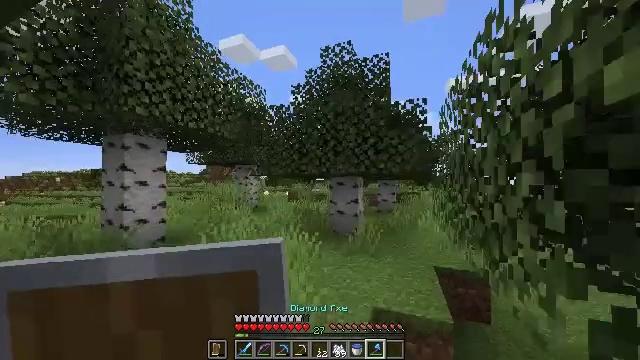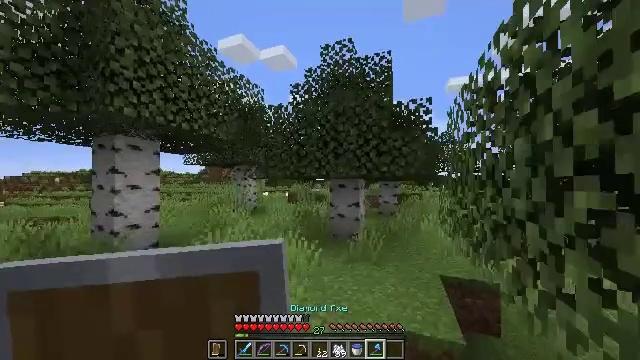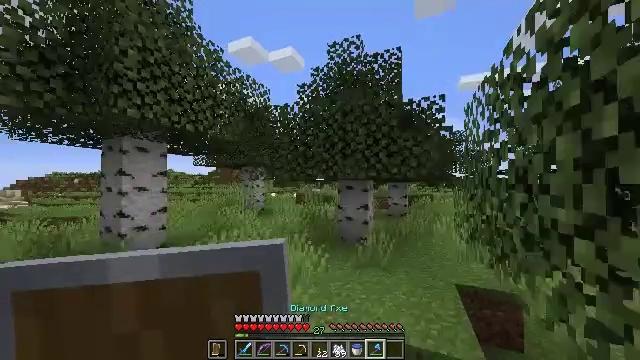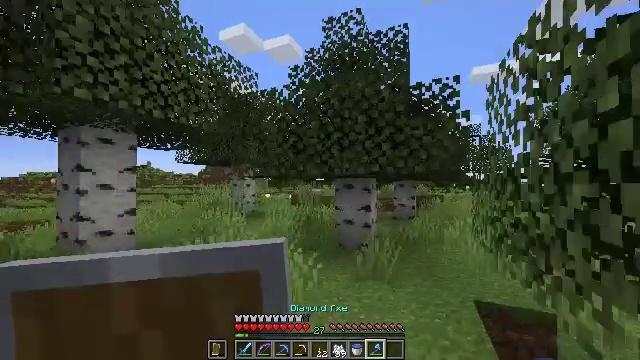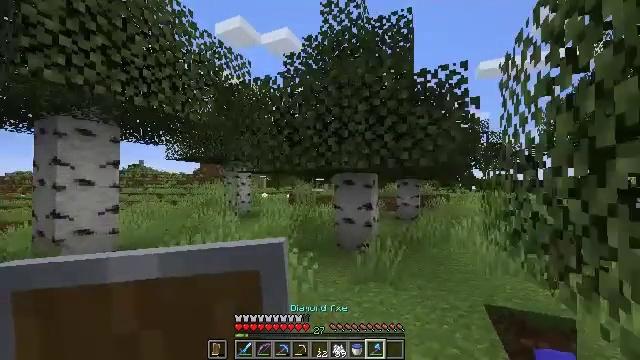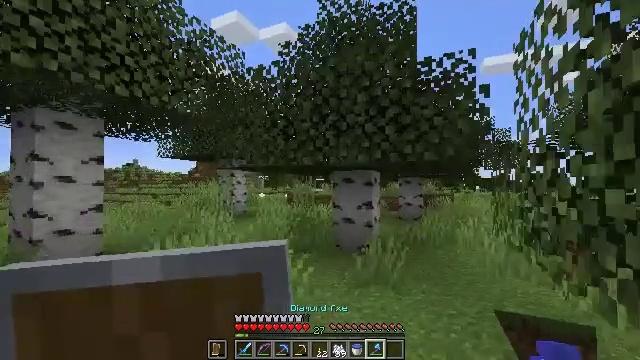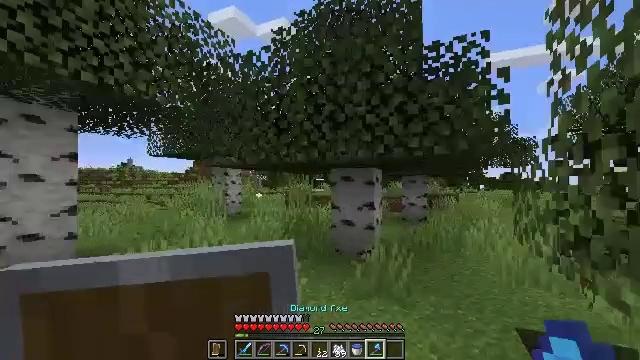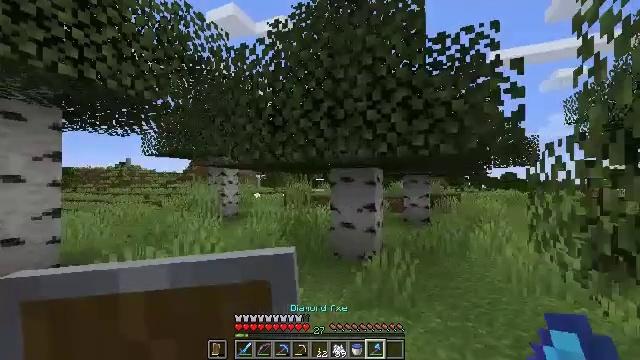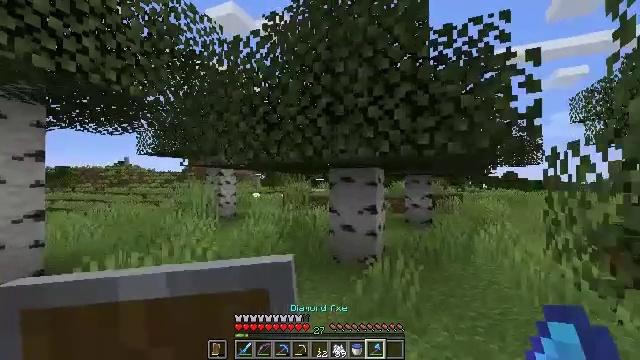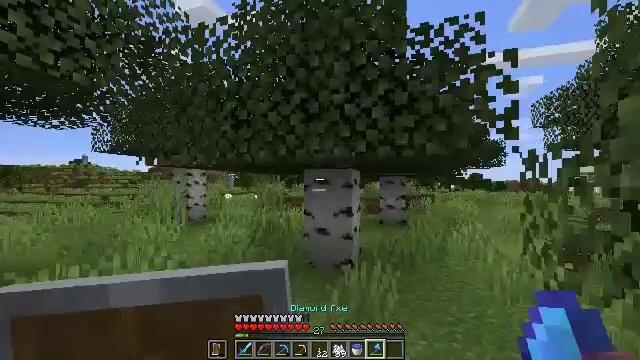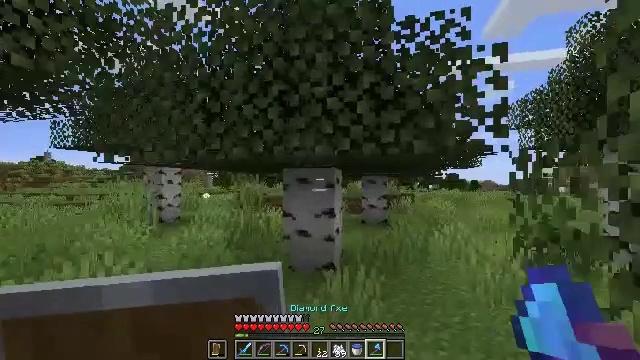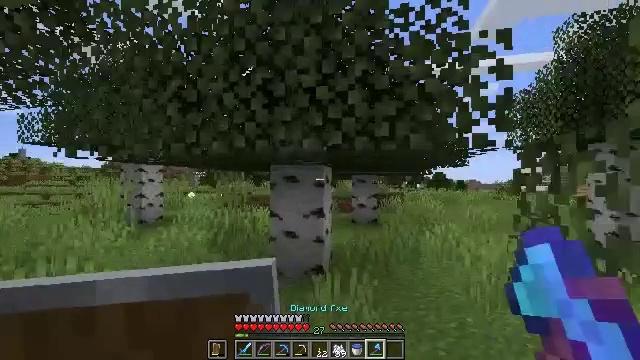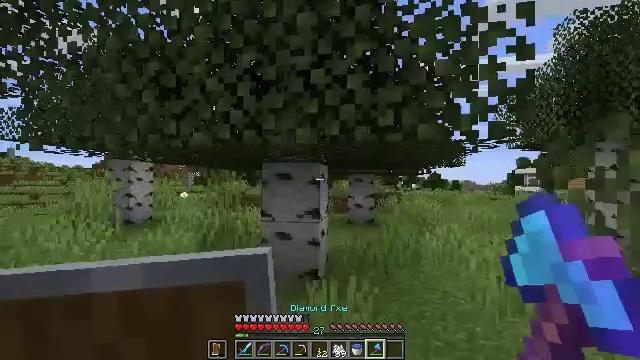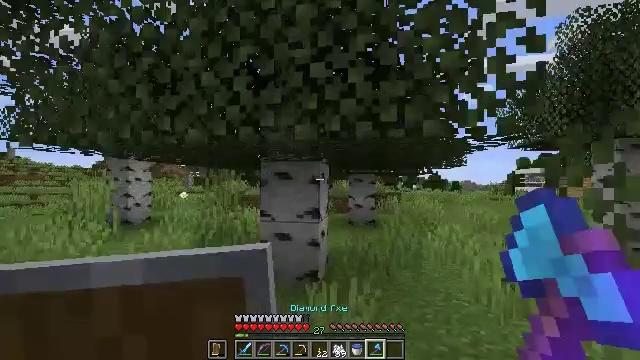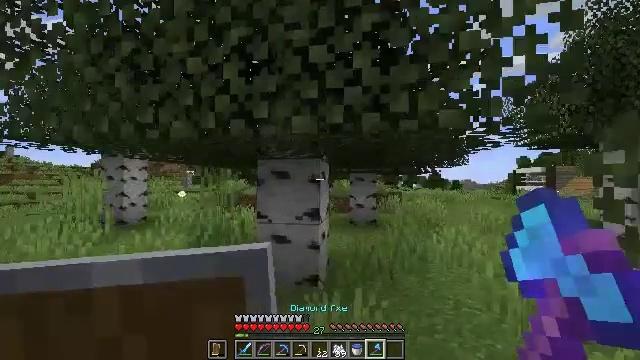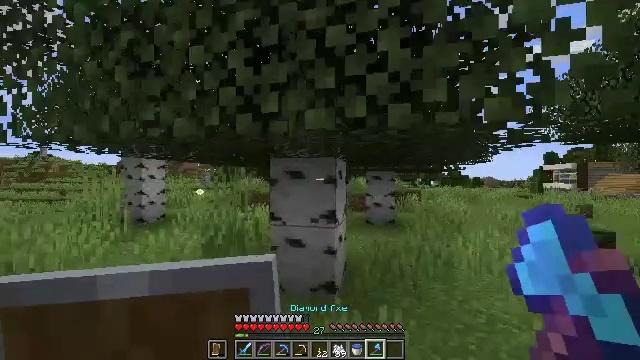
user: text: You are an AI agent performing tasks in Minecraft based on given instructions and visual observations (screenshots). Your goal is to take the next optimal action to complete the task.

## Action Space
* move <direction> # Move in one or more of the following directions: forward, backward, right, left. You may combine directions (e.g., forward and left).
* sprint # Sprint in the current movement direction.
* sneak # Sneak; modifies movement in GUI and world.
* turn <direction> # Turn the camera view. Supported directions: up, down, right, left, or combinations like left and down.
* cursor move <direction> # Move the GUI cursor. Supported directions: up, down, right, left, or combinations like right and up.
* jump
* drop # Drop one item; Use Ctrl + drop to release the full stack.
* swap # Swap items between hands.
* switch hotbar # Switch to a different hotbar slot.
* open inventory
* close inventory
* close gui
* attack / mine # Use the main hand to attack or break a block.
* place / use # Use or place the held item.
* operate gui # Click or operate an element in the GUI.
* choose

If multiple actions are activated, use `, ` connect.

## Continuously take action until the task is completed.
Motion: motion action
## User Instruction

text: Harvest birch logs from birch trees.
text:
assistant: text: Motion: move forward
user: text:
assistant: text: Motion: move forward, turn left
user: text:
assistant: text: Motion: move forward
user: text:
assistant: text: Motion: move forward
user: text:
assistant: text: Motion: move forward
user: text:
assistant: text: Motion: move forward
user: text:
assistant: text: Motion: move forward
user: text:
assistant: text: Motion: move forward
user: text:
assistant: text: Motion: move forward, turn right
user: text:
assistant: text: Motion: move forward, turn right
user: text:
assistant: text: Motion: move forward, turn right
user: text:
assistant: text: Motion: move forward
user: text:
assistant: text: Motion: move forward
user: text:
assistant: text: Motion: move forward
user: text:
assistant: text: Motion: move forward, turn left
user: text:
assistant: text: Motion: move forward
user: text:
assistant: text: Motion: move forward, turn left
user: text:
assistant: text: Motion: move forward, turn left
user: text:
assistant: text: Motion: move forward
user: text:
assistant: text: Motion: move forward, attack / mine
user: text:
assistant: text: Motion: move forward, attack / mine
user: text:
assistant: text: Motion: move forward, turn right and down, attack / mine
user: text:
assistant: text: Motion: attack / mine
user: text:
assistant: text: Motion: attack / mine
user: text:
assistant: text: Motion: attack / mine
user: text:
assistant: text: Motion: attack / mine
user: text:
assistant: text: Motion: attack / mine
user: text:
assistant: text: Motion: attack / mine
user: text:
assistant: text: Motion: turn left and down, attack / mine
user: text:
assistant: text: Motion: turn down, attack / mine